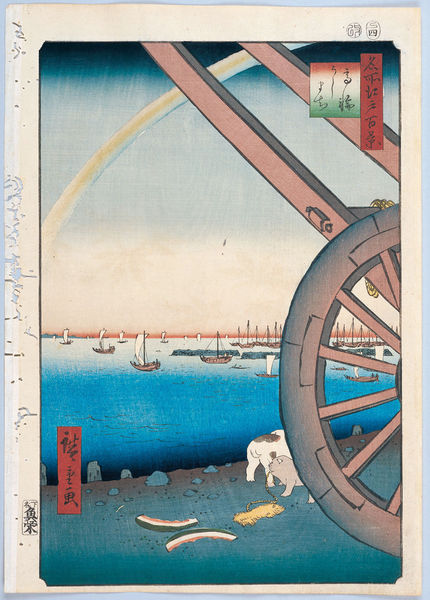
Titel: 100 berühmte Ansichten von Edo
Künstler: Utagawa Hiroshige
Schlagwörter: himmel, meer, see, hunde, tiere, steine, sonne, boot, karren, schiffe, strand, sonnenuntergang, speichen, rad, schriftzeichen, segelboote, melone, schwein, chinesisch, fressen, wassermelone